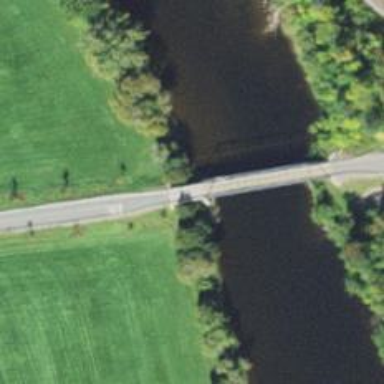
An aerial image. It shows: Tertiary road on bridge with asphalt surface.